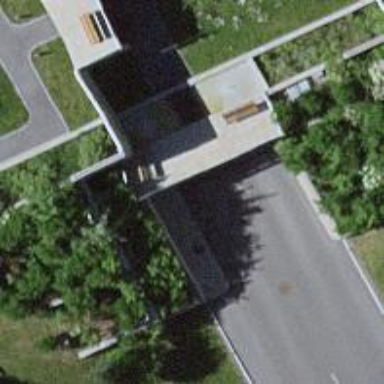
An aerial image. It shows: Parking entrance.